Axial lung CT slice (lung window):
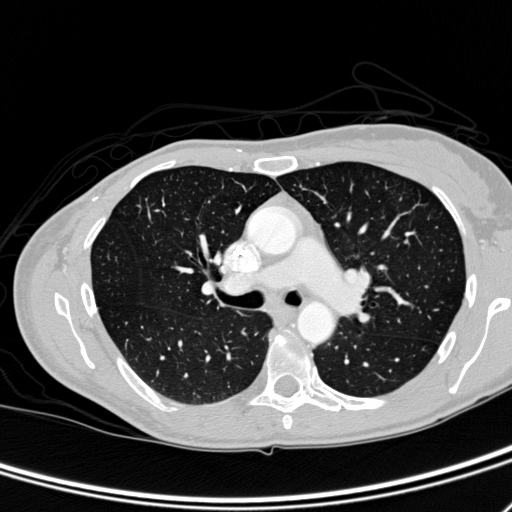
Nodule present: no